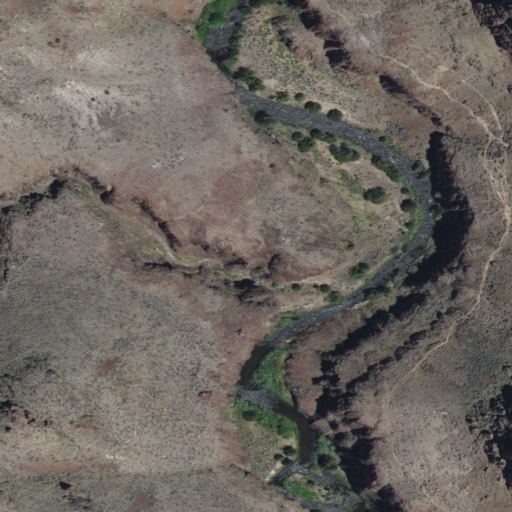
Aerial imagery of valley in Idaho named Long Draw containing shrub and grassland